Field crop: maize
Growth stage: 2
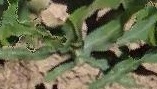
Species: maize